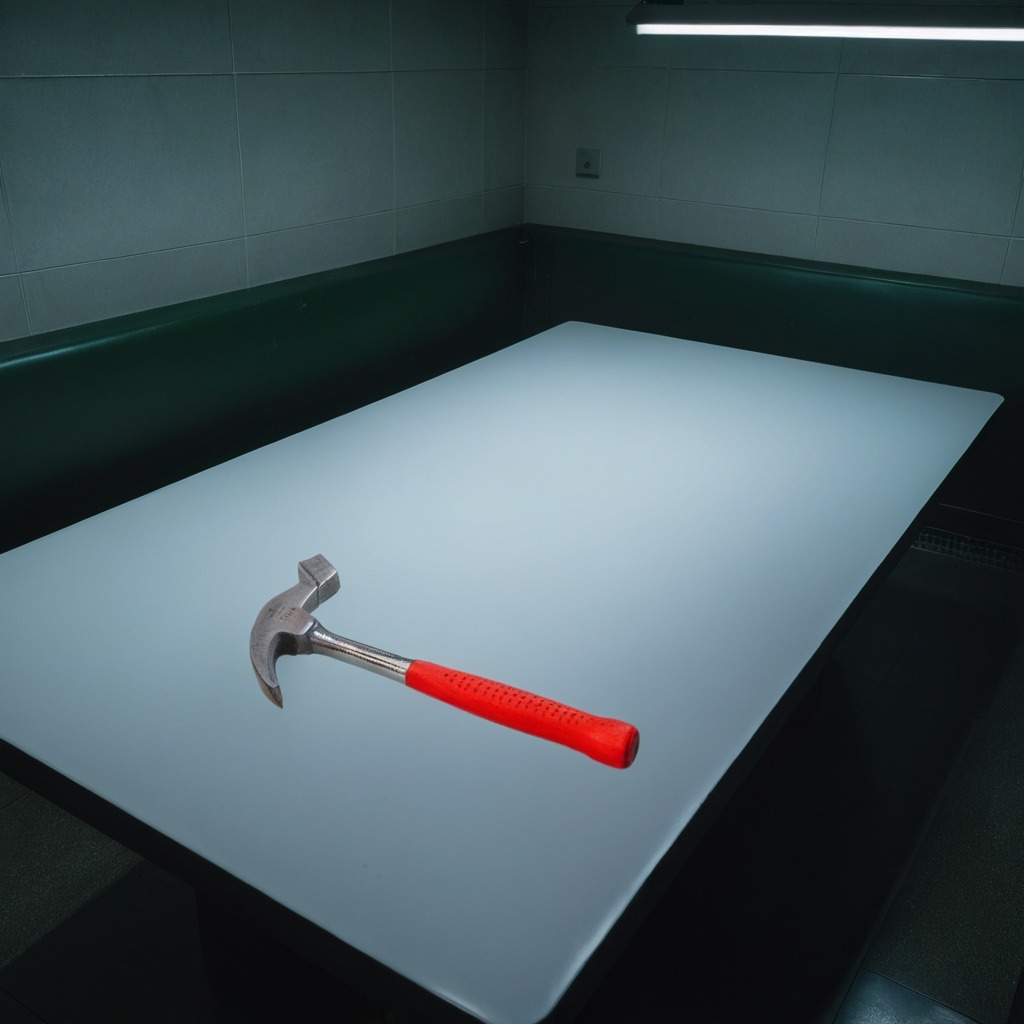
A hammer is lying on a clean empty table in a railway signal maintenance room lit by harsh overhead fluorescents photorealistic surface textures crisp shadows high dynamic range